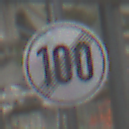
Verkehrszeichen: EndeGeschwindigkeit100
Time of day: Midday
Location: Roofed (Special)
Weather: Overcast
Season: NotSpecified
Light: Natural